Interaction volume radius: 10 \u00c5
Interaction volume height: 35 \u00c5
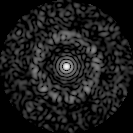
Disorder parameter: 0.8424